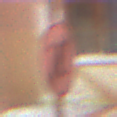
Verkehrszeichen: EndeGeschwindigkeit10
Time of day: Night
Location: Outdoor (Urban)
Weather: Overcast
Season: Winter
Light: Artificial